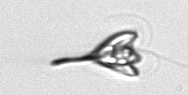
Label: Pyramimonas_longicauda